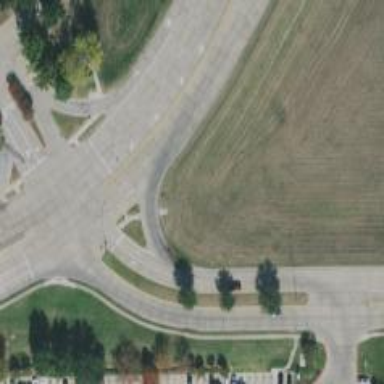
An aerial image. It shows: Secondary link road with asphalt surface.